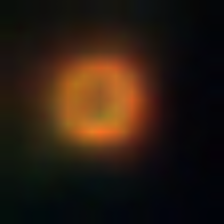
Taxon: NanoPlankton
Group: Other